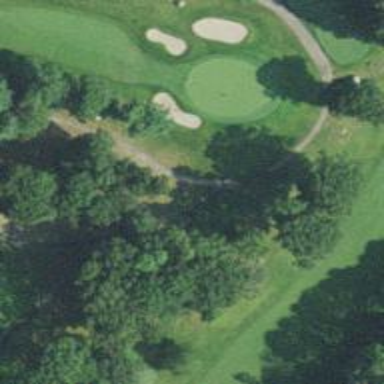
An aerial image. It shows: Service road designated as golf cart path.